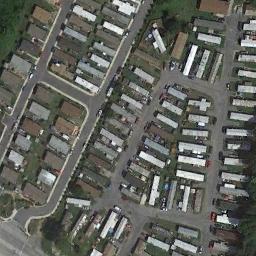
Label: residential